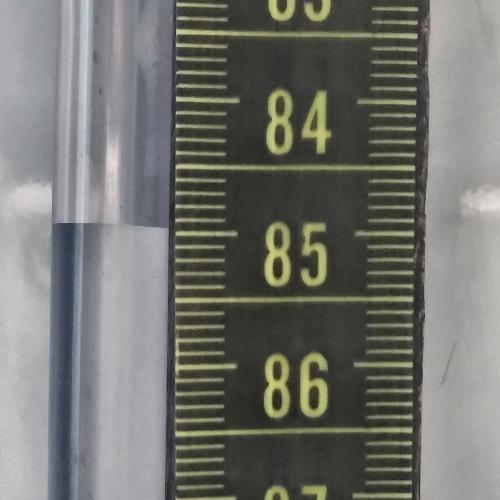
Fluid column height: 85.0 cm